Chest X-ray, PA view. Patient: 50 years old, sex M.
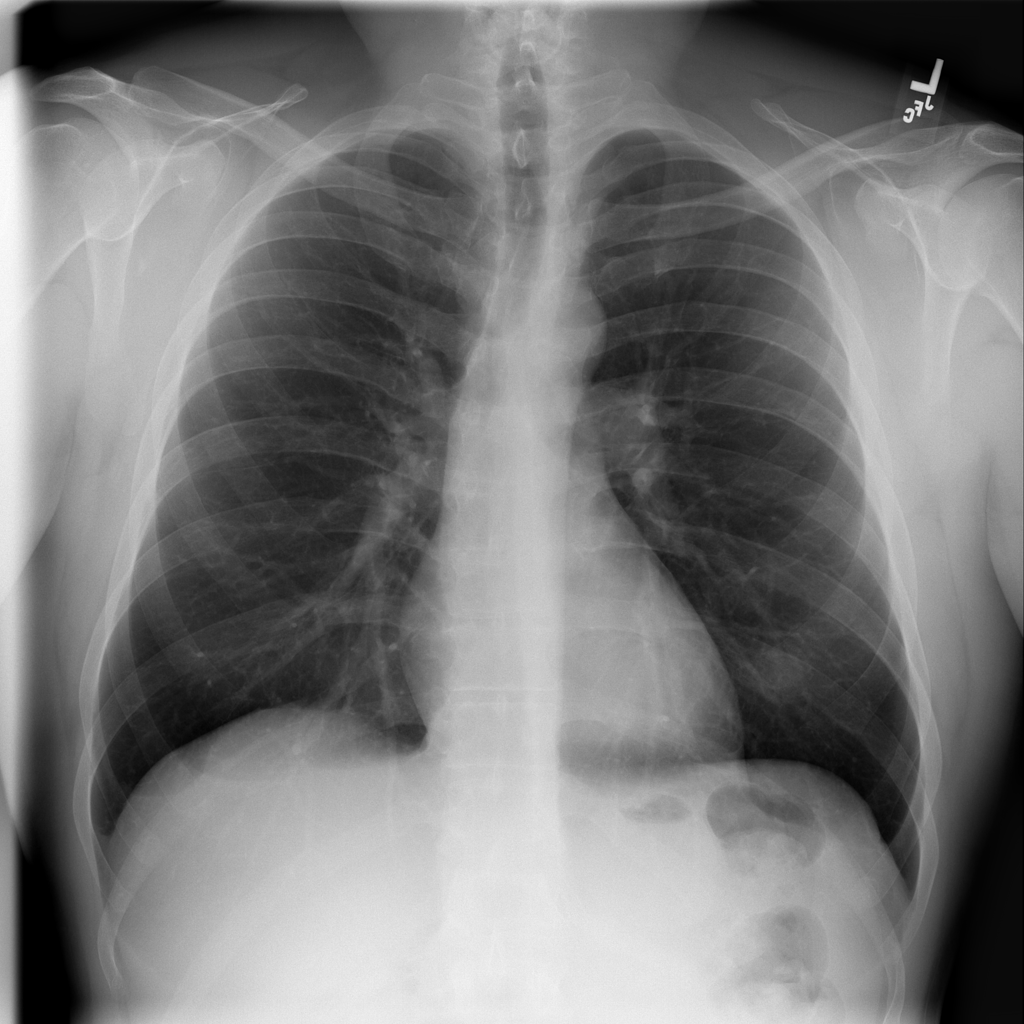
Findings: No Finding